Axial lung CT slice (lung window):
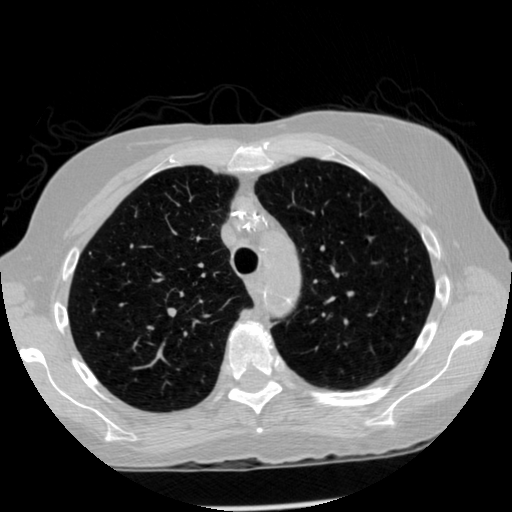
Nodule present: no